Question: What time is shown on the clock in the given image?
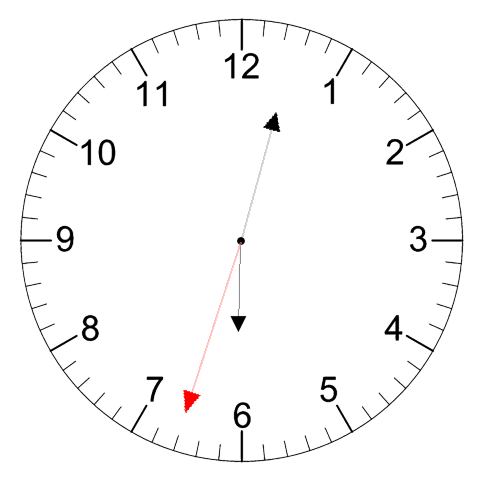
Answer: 06:02:33